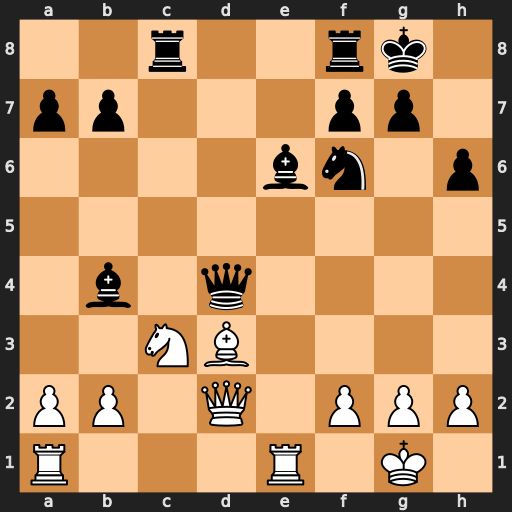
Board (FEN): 2r2rk1/pp3pp1/4bn1p/8/1b1q4/2NB4/PP1Q1PPP/R3R1K1
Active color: w
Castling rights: -
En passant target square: -
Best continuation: Bh7+ Nxh7 Qxd4